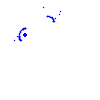
Particle: kaon